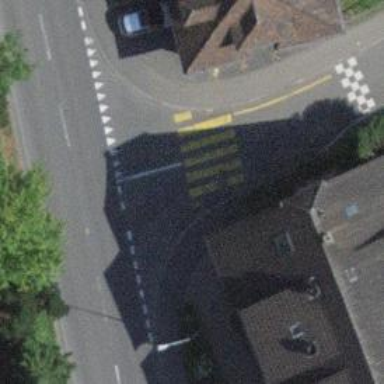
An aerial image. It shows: Kerb serving as barrier.